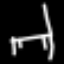
Label: chair